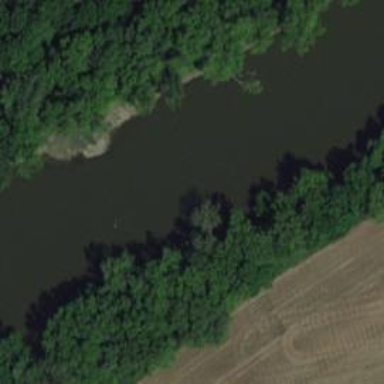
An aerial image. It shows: Beautiful river scene.